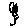
Label: flower